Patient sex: M
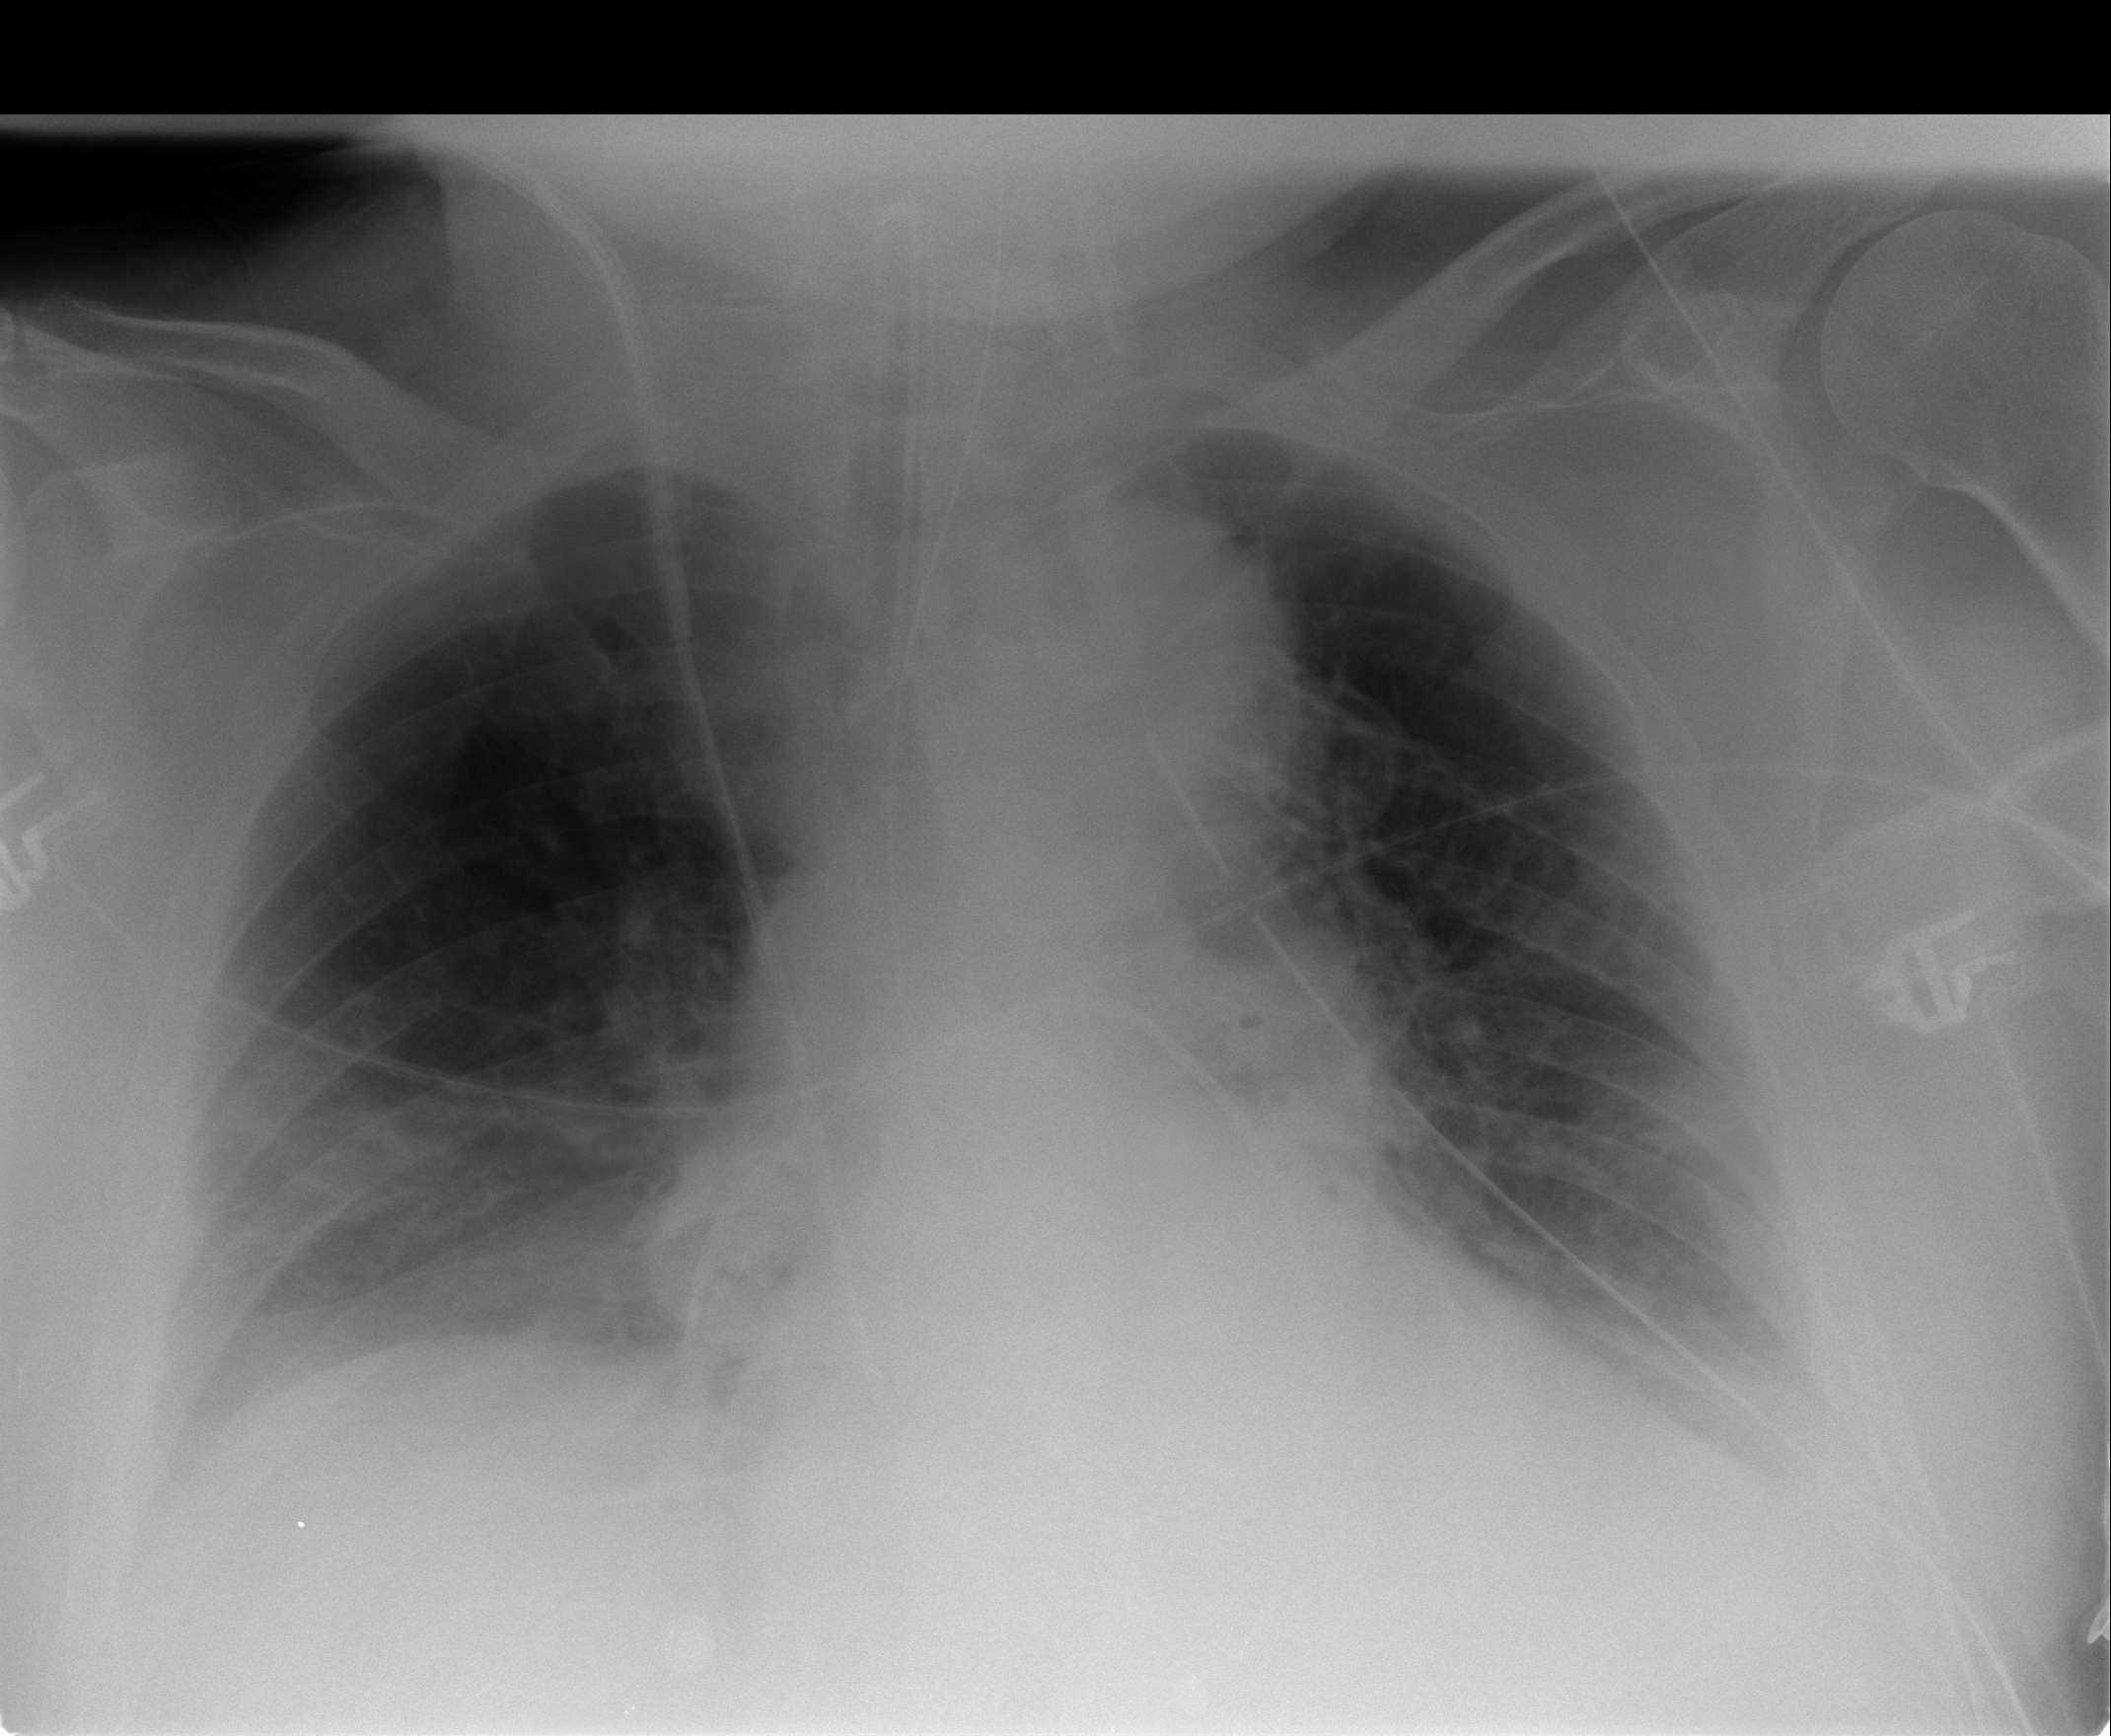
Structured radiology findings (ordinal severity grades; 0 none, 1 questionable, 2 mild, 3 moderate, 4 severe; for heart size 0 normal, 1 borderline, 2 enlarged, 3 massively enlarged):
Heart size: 0
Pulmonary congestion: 0
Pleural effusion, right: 2
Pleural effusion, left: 2
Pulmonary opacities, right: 1
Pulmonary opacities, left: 0
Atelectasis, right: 2
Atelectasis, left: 2